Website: macys
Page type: gifting
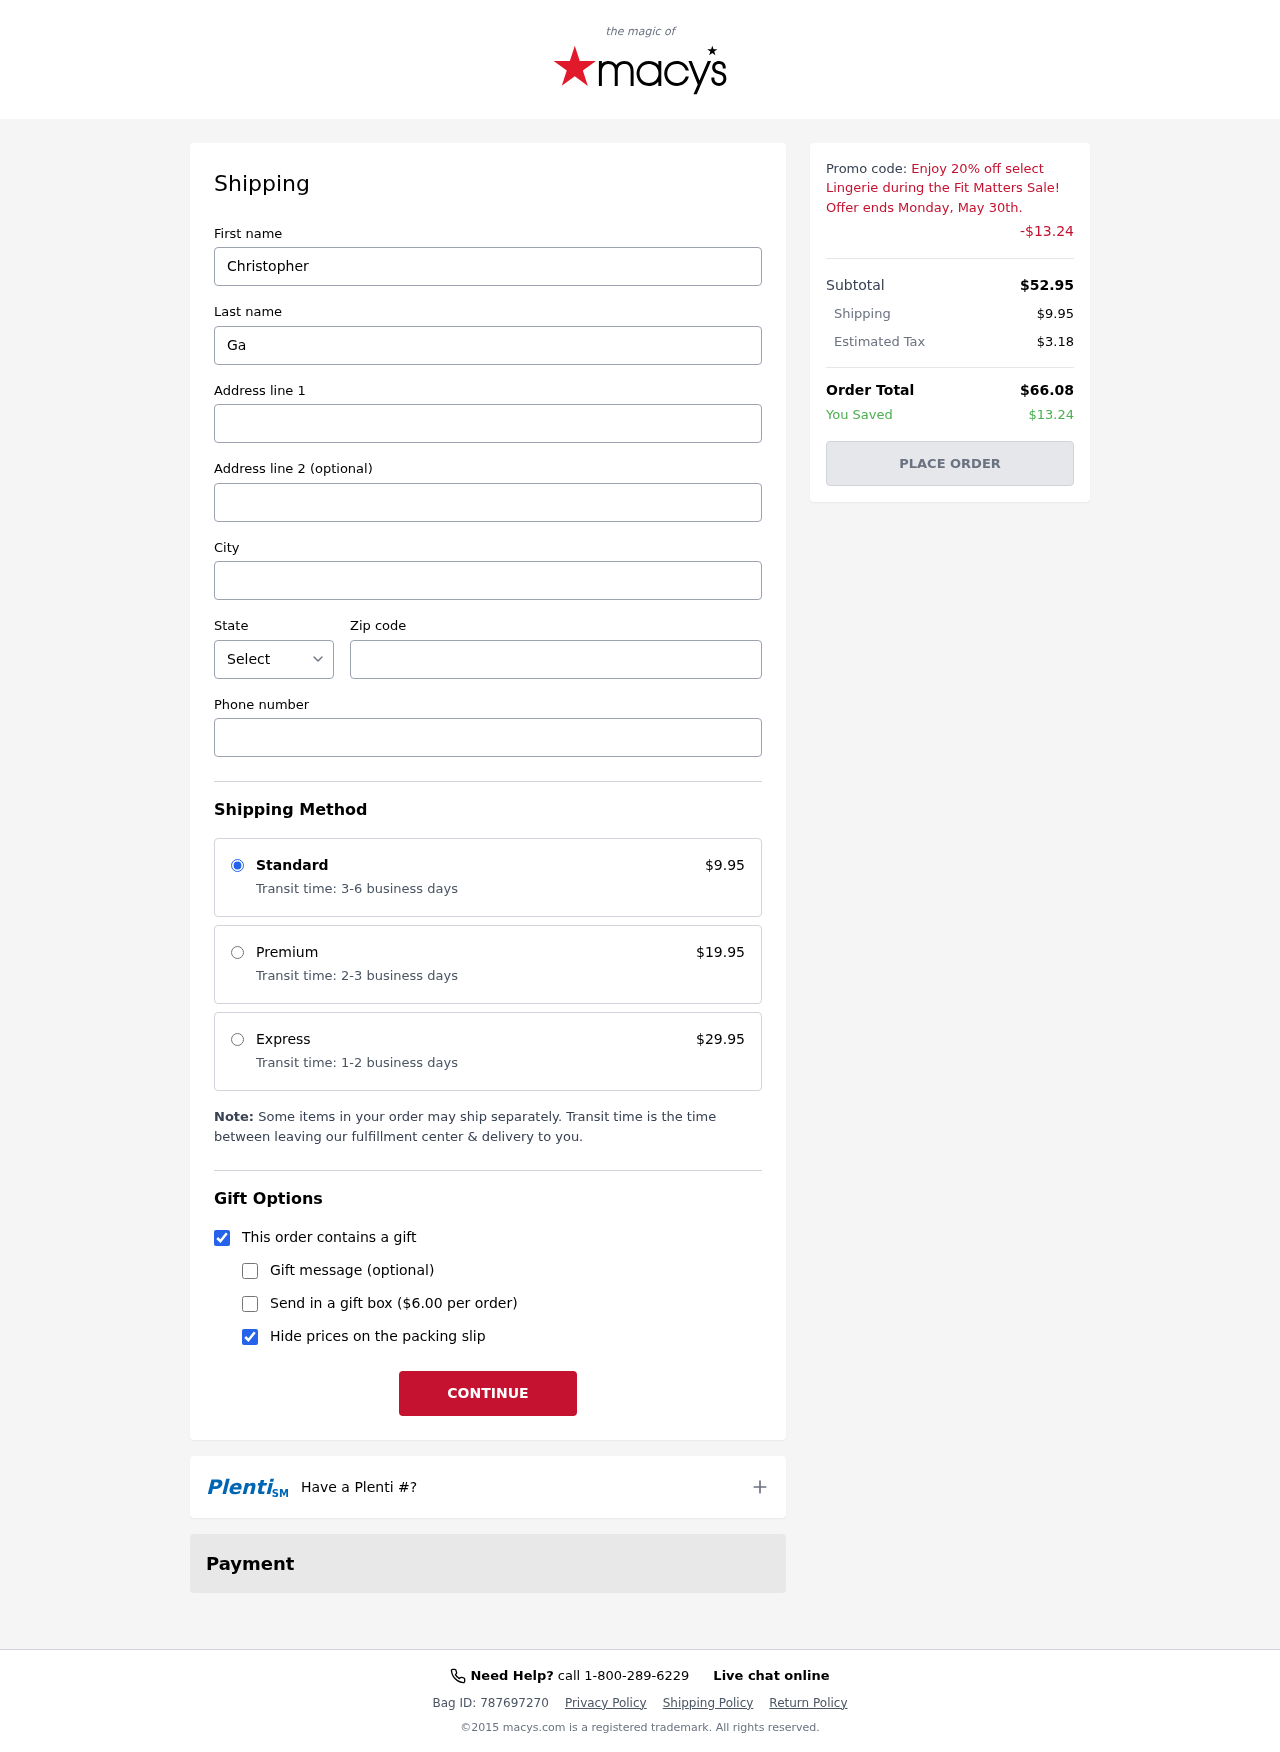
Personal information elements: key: PII_CITY
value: Carrollton
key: PII_FIRSTNAME
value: Christopher
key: PII_LASTNAME
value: Garcia
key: PII_PHONE
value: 2286114146
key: PII_POSTCODE
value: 88800
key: PII_STATE_ABBR
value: IN
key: PII_STREET
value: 6652 Burns Spur
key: PII_STREET2
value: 587 Jeremy Court Apt. 182
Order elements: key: ORDER_SHIPPING_COST
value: $9.95
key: ORDER_DISCOUNT
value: -$13.24
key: ORDER_SUBTOTAL
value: $52.95
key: ORDER_TAX
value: $3.18
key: ORDER_TOTAL
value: $66.08
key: ORDER_SAVINGS
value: $13.24